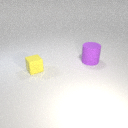
small yellow rubber cube in front of large purple rubber cylinder